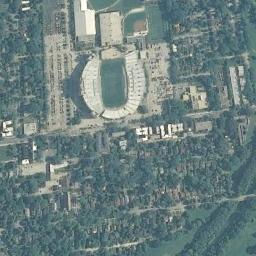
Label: stadium